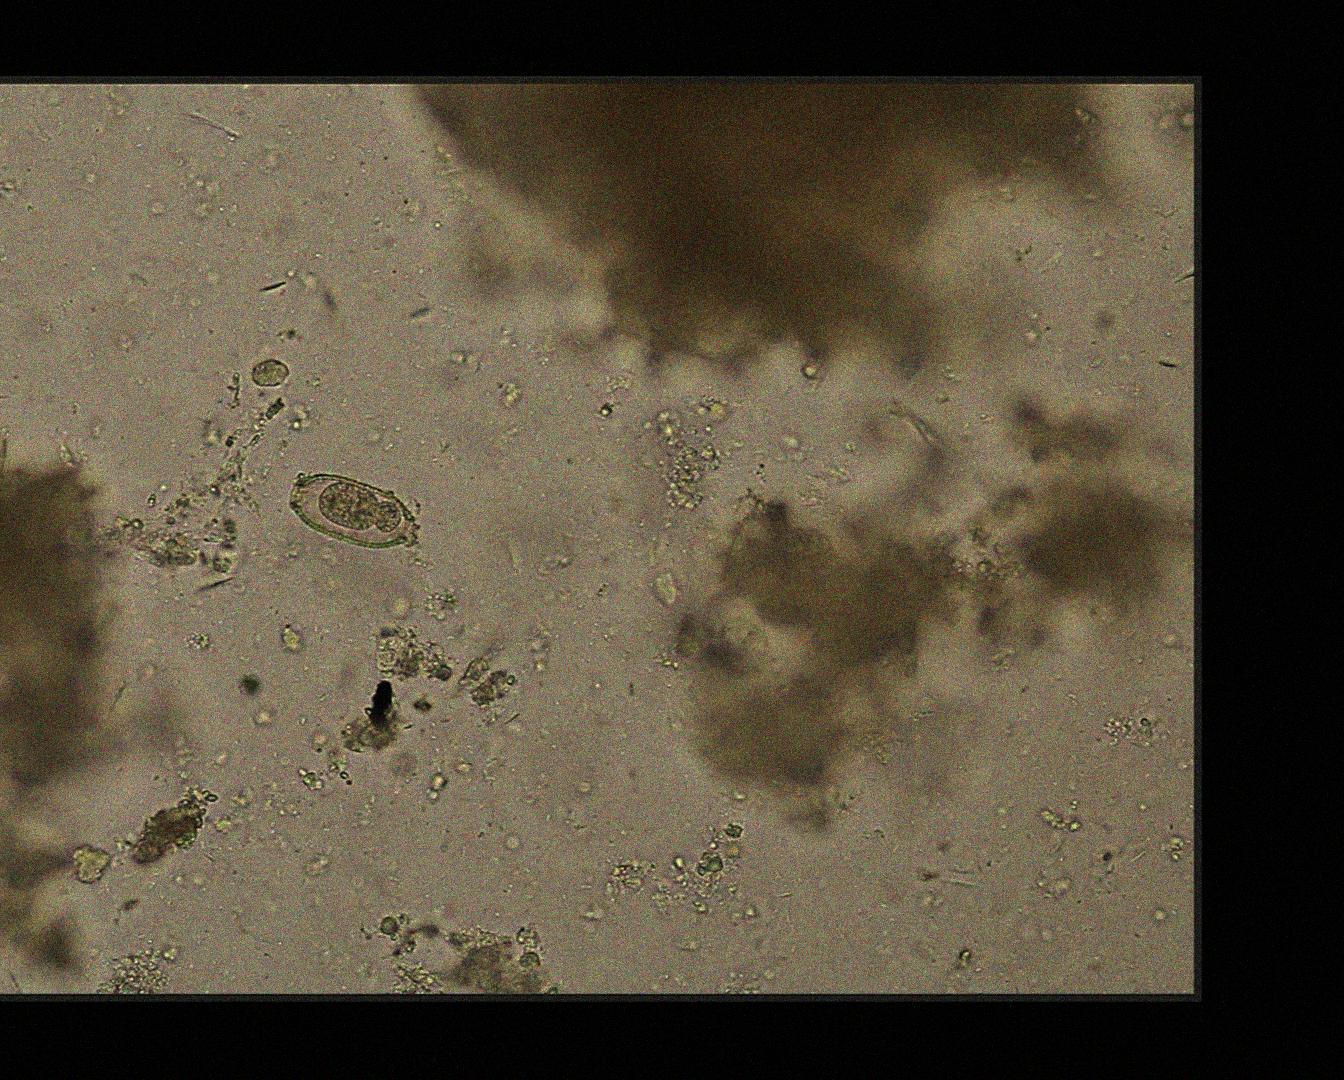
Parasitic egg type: Capillaria philippinensis